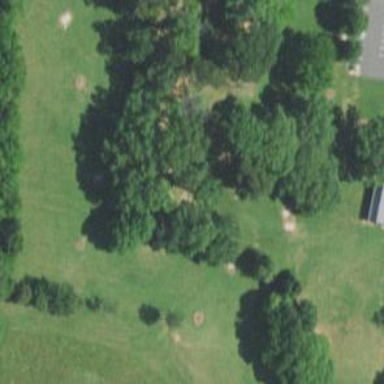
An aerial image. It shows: Disc golf basket.